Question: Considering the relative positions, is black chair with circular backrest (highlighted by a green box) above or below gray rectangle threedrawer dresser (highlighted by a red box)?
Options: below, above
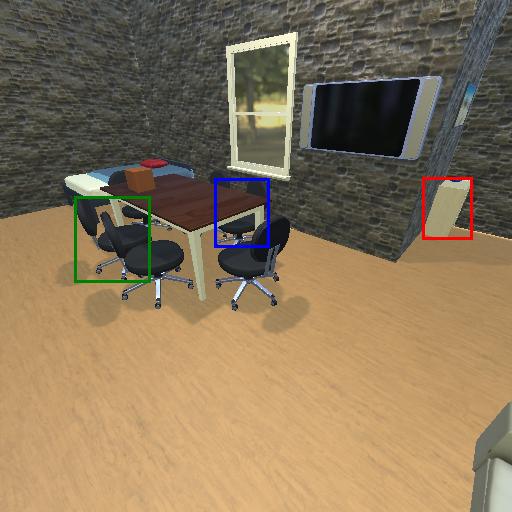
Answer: below